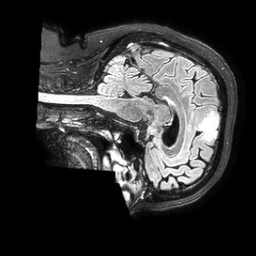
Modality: FLAIR
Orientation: sagittal
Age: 60
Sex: female
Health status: ill
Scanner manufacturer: philips
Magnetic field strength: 3 T
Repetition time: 4.8 s
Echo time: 0.34 s